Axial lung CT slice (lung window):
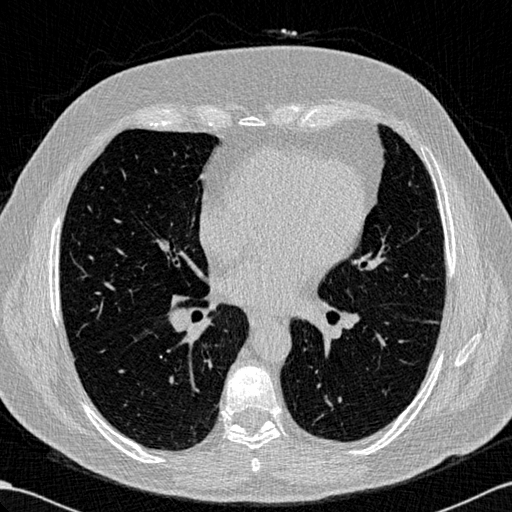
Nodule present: no